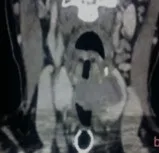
Coronal.
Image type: radiology (ct)